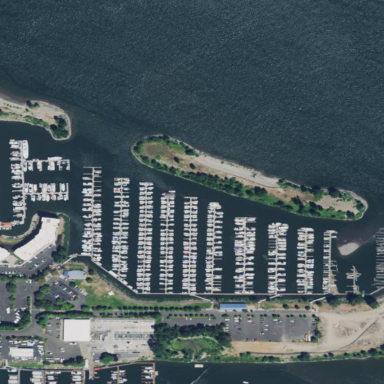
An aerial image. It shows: Marina area for leisure land.